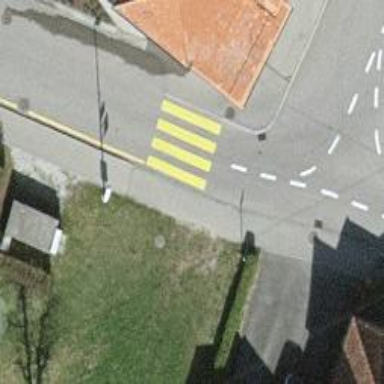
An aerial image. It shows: Zebra crossing on the road.